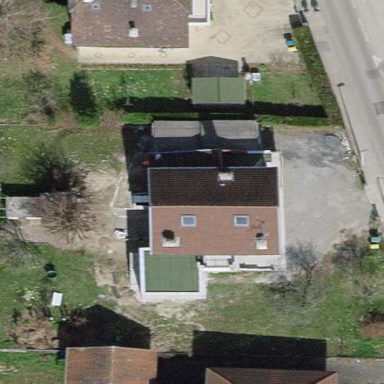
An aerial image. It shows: House with gabled roof. The roof extends across the building.